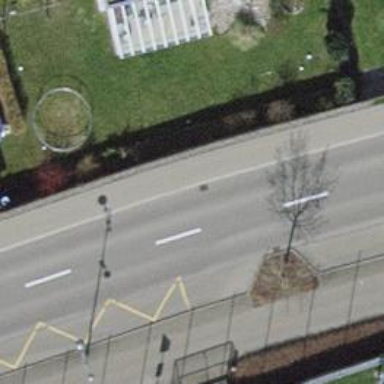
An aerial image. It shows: Public transport stop position.